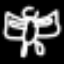
Label: angel